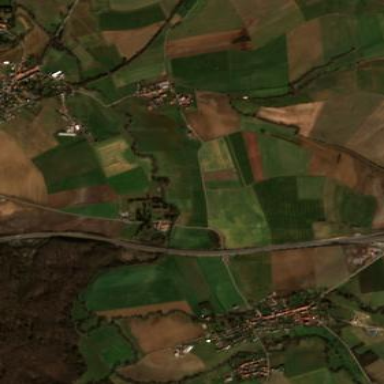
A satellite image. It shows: Picturesque farmland scene.